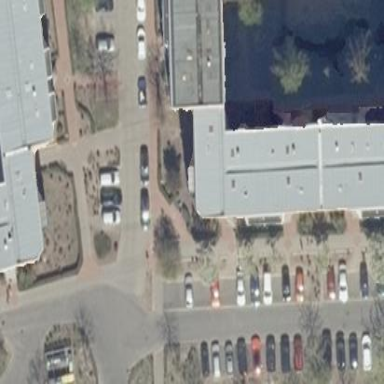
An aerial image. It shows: Apartment building with flat roof.